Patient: sex F, age 51
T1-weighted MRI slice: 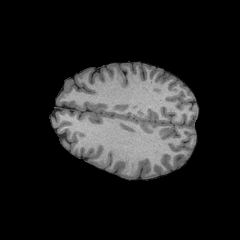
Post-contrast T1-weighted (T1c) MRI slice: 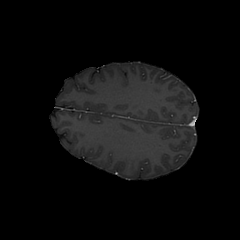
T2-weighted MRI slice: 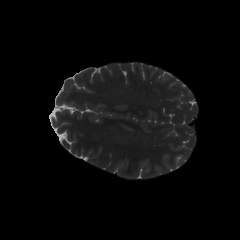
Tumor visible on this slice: no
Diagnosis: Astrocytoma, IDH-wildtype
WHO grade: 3